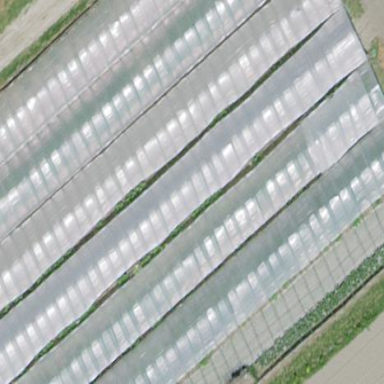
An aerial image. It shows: Greenhouse used for horticulture purposes.